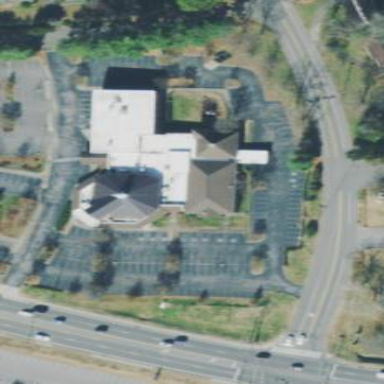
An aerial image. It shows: Beautiful church building.